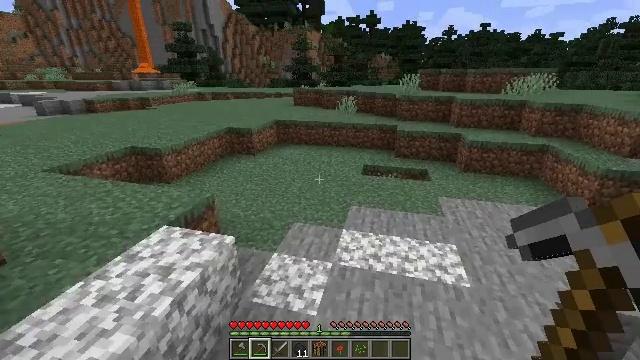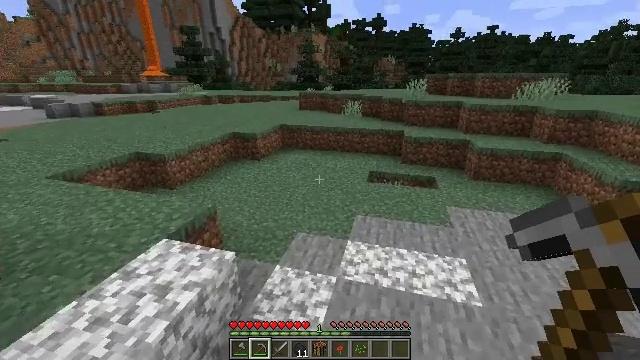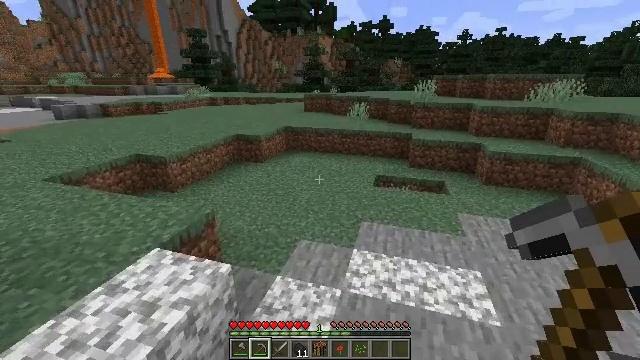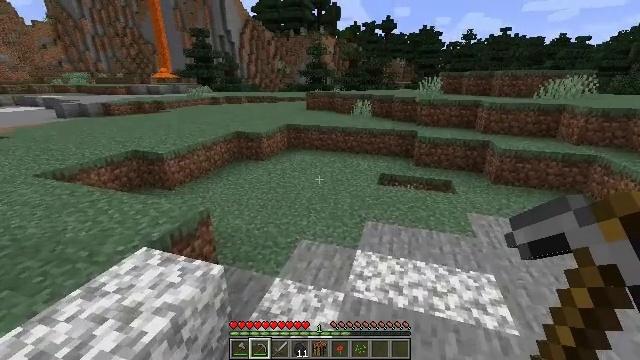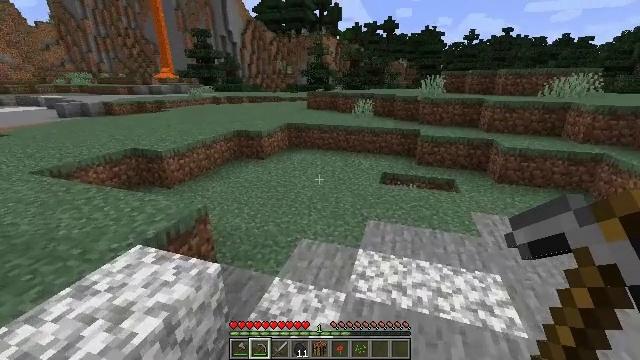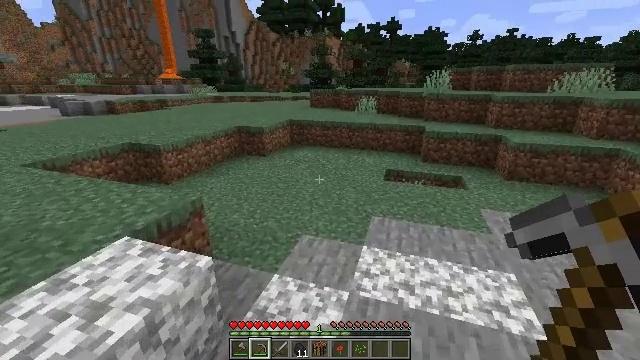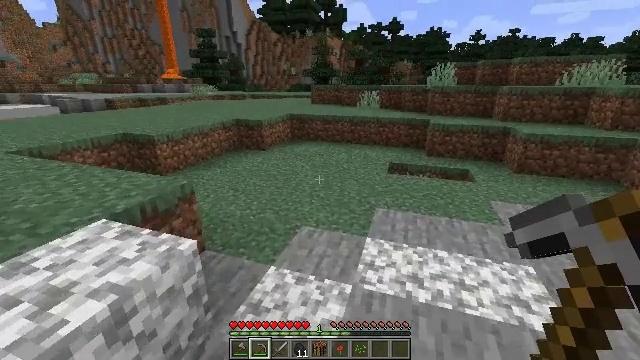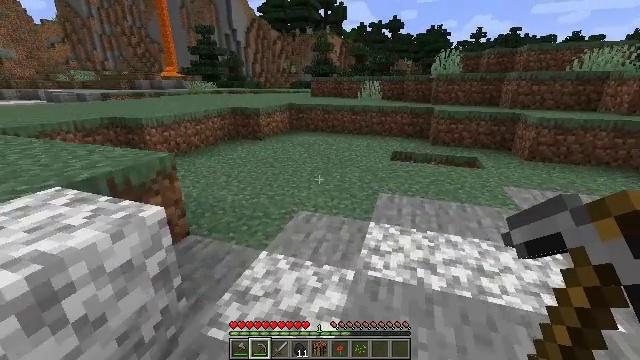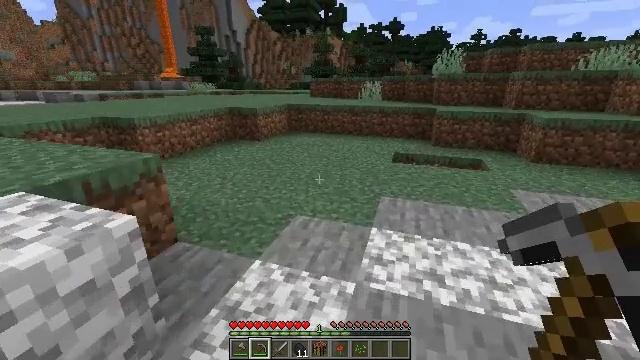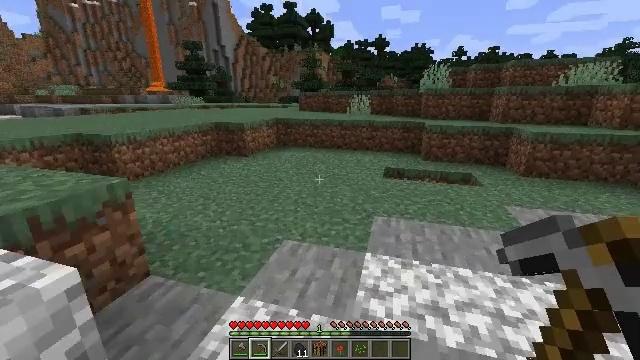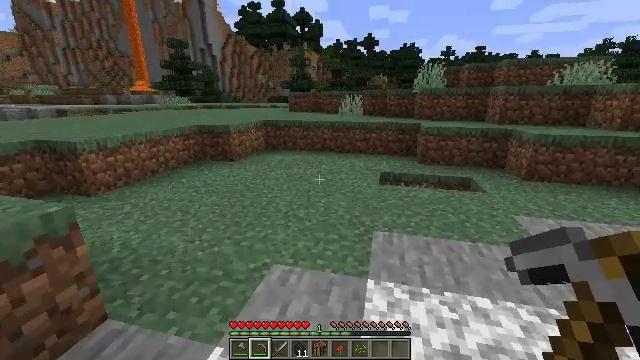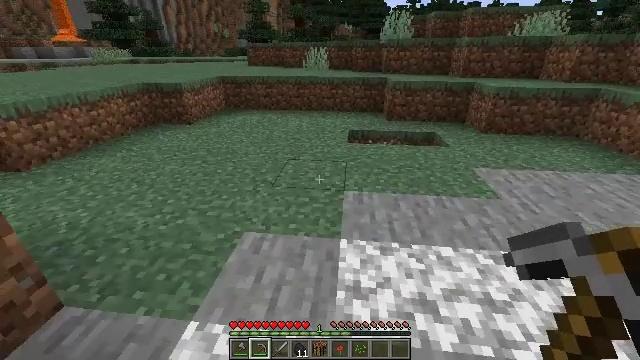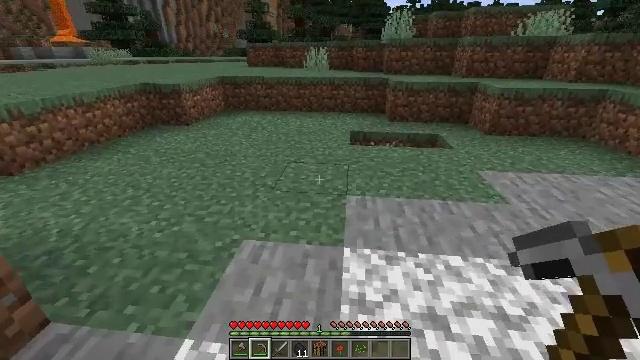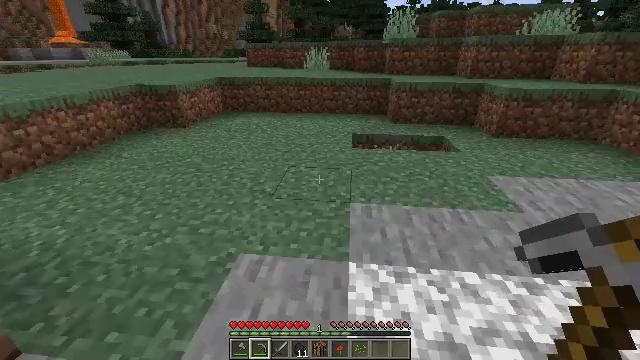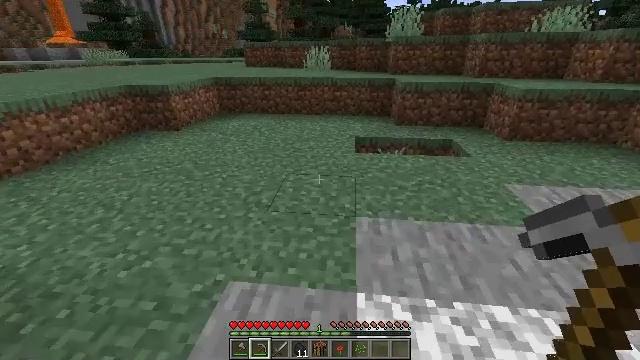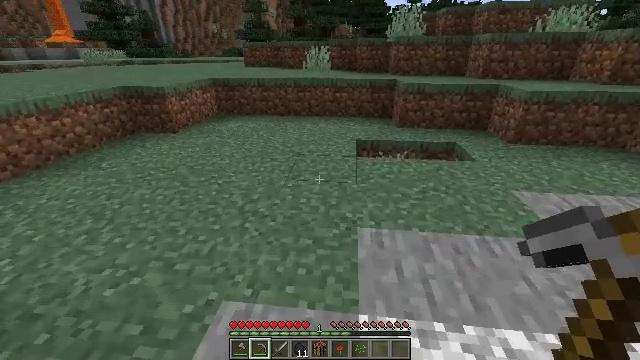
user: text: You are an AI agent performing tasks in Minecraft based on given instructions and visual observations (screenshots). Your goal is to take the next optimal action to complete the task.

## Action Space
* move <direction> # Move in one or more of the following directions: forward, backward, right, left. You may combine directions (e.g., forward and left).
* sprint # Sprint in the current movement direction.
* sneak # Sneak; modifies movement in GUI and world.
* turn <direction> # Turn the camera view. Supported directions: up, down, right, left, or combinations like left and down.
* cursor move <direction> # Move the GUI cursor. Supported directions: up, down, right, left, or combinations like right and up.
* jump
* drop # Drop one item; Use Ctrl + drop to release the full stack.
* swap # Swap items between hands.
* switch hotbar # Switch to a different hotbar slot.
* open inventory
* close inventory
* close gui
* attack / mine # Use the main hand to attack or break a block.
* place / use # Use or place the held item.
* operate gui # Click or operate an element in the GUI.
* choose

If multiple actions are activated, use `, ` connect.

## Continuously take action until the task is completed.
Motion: motion action
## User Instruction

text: Harvest the large fern for decoration.
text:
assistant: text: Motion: move forward, turn left
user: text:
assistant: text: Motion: move forward, turn left
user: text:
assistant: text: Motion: move forward
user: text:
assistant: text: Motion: move forward
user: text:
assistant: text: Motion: move forward
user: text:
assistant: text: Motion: move forward
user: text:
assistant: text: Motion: move forward
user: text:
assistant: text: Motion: move forward
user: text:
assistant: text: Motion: move forward, turn right and up
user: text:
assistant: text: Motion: move forward, turn right
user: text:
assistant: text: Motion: move forward, turn right and down
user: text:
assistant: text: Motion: move forward
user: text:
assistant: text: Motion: move forward
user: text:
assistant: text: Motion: move forward
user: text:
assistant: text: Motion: move forward
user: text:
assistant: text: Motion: move forward
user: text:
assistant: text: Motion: move forward
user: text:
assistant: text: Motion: move forward
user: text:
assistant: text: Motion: move forward
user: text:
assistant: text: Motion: move forward
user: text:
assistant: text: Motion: move forward
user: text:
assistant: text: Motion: move forward
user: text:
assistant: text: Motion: move forward
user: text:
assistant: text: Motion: move forward
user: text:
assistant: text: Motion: move forward
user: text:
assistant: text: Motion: move forward, turn right and down
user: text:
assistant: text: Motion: move forward and move left, turn right and down
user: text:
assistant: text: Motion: move forward and move left, turn right and down
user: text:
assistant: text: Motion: move forward and move left, turn right and down
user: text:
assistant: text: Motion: move forward and move left, turn left